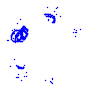
Particle: pion